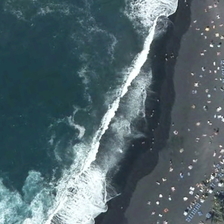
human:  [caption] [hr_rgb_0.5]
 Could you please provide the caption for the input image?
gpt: many people are in a beach near a piece of ocean with waves .

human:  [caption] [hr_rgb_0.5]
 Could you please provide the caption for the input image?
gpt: many people are in a beach near a piece of ocean with waves .

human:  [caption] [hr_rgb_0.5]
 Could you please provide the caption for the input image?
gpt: sea water in the wind set off layers of white spray .

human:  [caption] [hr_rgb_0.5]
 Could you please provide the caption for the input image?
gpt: a pedestrian are on the shore of the sea .

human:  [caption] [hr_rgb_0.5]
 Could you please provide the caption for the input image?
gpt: sea water in the wind set off layers of white spray .